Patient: sex F, age 26
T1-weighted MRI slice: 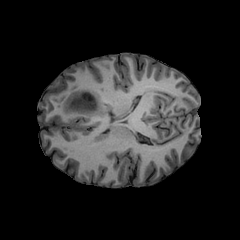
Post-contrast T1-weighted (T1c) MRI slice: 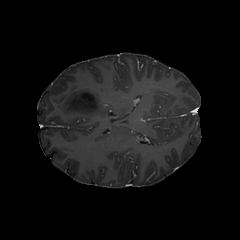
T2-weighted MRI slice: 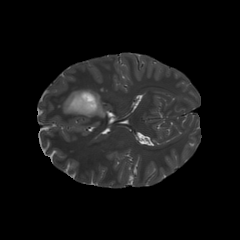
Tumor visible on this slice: yes
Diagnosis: Astrocytoma, IDH-mutant
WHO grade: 3